Question: I have a web page set up with 225px of header space and then the body begins. I have a floating div that I want to follow with the body as the page gets scrolled down. The div follows but I dont want it to start until the user has scrolled past the header. Here is a picture example:

Once the user has scrolled past all the red (225px), then the blue div should being scrolling with the page.
The current problem is that the div begins moving the second the user scrolls through the header and ends up 225px below the top of the page.
I believe something like this is what I need, but it doesn't seem to do anything (at least in chrome)
'''
if($(window).scrollTop() > 255)
{
//begin to scroll
$("#floating_list").css("position","fixed");
$("#floating_list").css("top",0);
}
else
{
//lock it back into place
$("#floating_list").css("position","relative");
}
'''
Thanks!
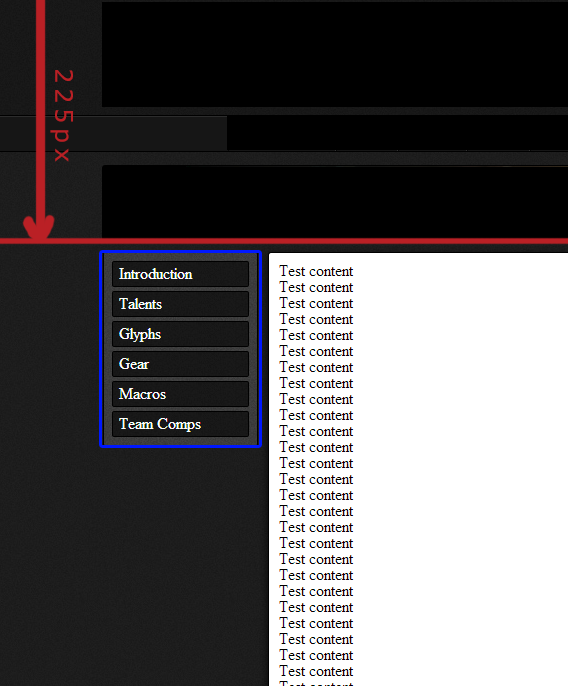
Answer: You haven't set any event listener. Include JQuery and here's the working code:
'''
$(document).on("scroll", function(){
// or as a shorthand $(document).scroll(function(){
if($(document).scrollTop() > 255)
{
//begin to scroll
$("#floating_list").css("position","fixed");
$("#floating_list").css("top",0);
}
else
{
//lock it back into place
$("#floating_list").css("position","relative");
}
});
'''